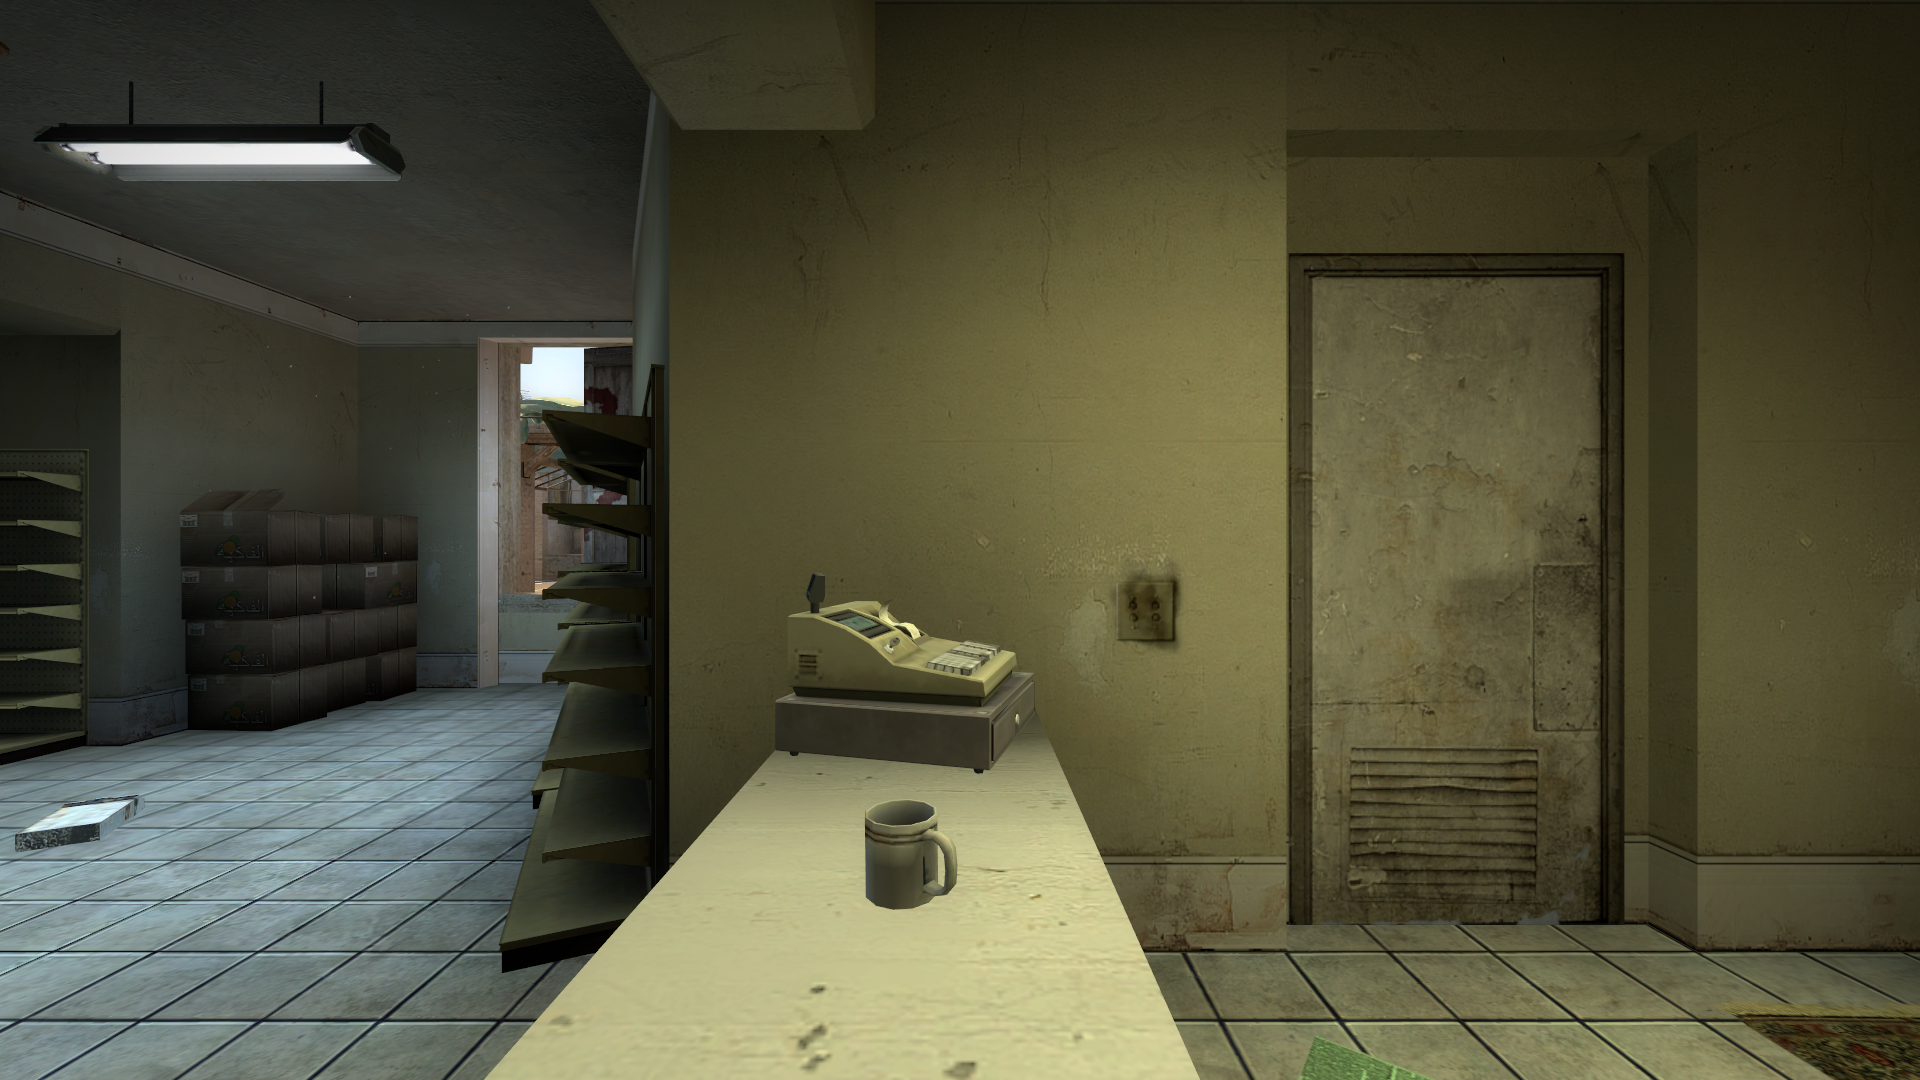
Map: de_mirage